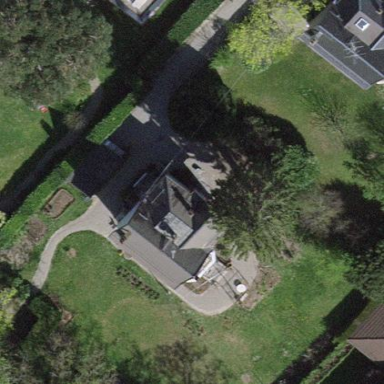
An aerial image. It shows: Garden surrounded by fence.